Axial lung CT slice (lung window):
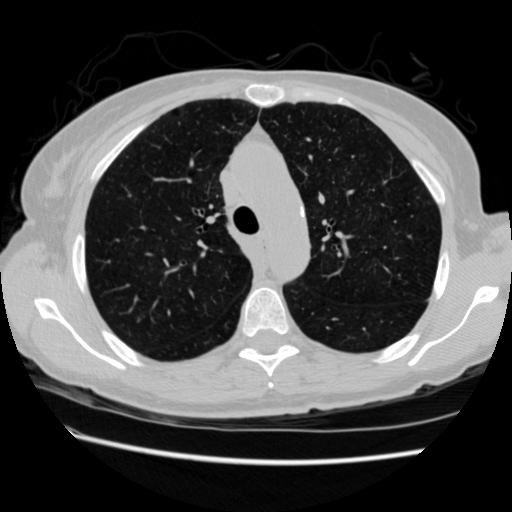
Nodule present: no